Field crop: maize
Growth stage: 1
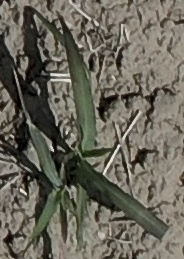
Species: sorghum